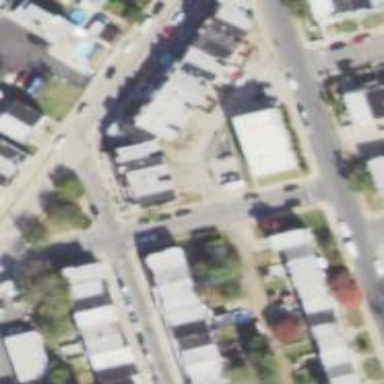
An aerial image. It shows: Alley classified as service road.